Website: apple
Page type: payment
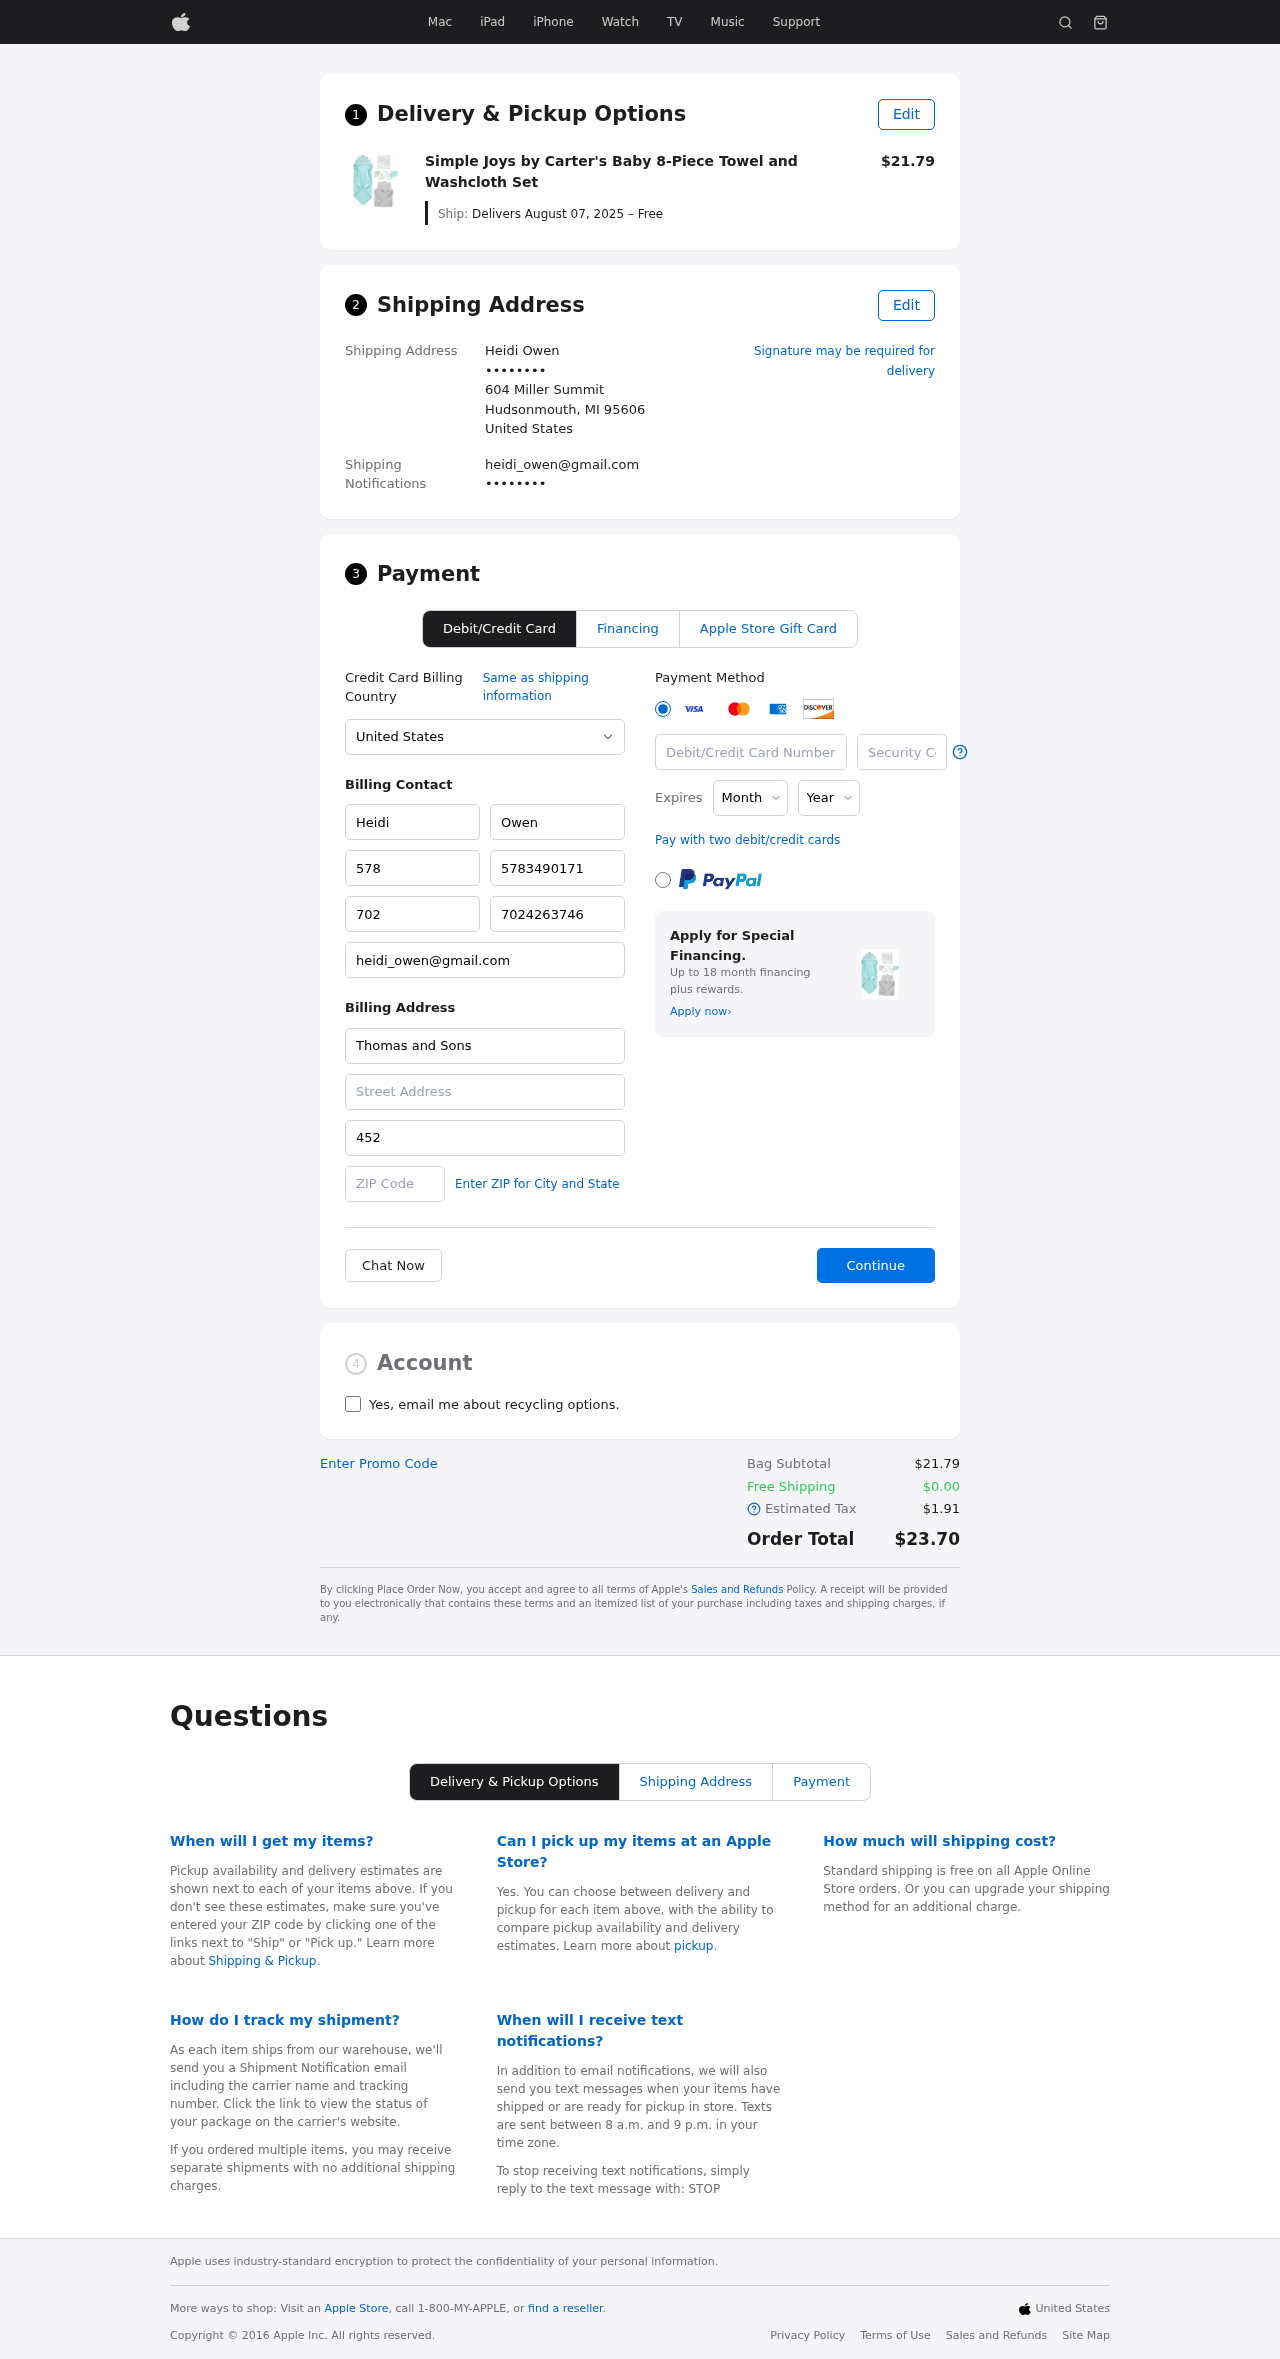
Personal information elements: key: PII_CARD_CVV
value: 626
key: PII_CARD_EXPIRY_MONTH
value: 10
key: PII_CARD_EXPIRY_YEAR
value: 27
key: PII_CARD_NUMBER
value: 2224 1747 5129 8562
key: PII_CITY_STATE_ZIP
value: Hudsonmouth, MI 95606
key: PII_COMPANY
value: Thomas and Sons
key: PII_COUNTRY
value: United States
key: PII_EMAIL
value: heidi_owen@gmail.com
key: PII_EMAIL2
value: heidi_owen@gmail.com
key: PII_FIRSTNAME
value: Heidi
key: PII_FULLNAME
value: Heidi Owen
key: PII_LASTNAME
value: Owen
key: PII_PHONE3
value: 5783490171
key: PII_PHONE_ALT
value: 7024263746
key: PII_PHONE_ALT_AREA
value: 702
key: PII_PHONE_AREA
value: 578
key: PII_SECURITY_CODE
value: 45255
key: PII_STREET
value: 604 Miller Summit
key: PII_PHONE
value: ••••••••
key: PII_PHONE2
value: ••••••••
Product elements: key: PRODUCT1_NAME
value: Simple Joys by Carter's Baby 8-Piece Towel and Washcloth Set
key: PRODUCT1_PRICE
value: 21.79
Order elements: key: ORDER_DELIVERY_DATE
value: Delivers August 07, 2025 – Free
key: ORDER_SUBTOTAL
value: $21.79
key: ORDER_SHIPPING_COST
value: $0.00
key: ORDER_TAX
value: $1.91
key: ORDER_TOTAL
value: $23.70